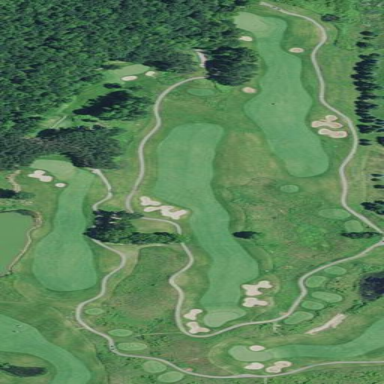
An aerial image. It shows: Golf rough area.